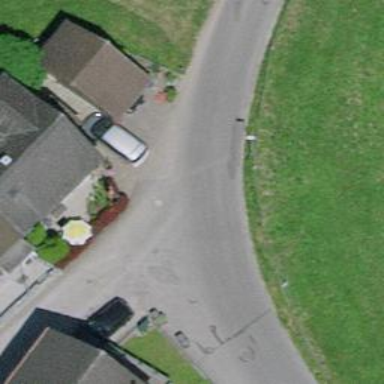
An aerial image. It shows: Residential road with asphalt surface.